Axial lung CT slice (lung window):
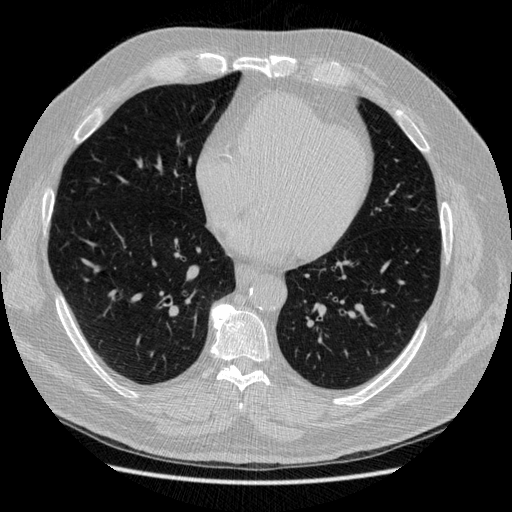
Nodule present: no